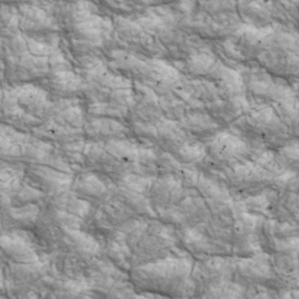
Label: non_frost